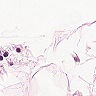
Metastatic tissue present: no